Question: After reading the <URL> I had a thought: the Erlang/OTP platform can be considered as an SOA platform and SOA applications can be built on it.
The only thing is that the <URL>.
This would not let making any calls to the services outside of Erlang/OTP platform scope.
But what if we try to build each Service by moving all the respective Service functionality into an Erlang-based webserver, like Mochiweb and essentially changing the interface of each Service from gen_server:call to XML?
This will allow to compose various applications from standardized 'bricks' with universal Service Contracts based on <URL>.
Moreover, this approach will let us continue using OTP supervisors and other OTP features, because such a Service will still be an OTP application.
So, the question is:
Do you think that building a software application with the Service Oriented Architecture approach by using OTP webservers (Mochiweb) as Services is a good idea? Can the additional XML processing layer destroy all the advantages of such approach?

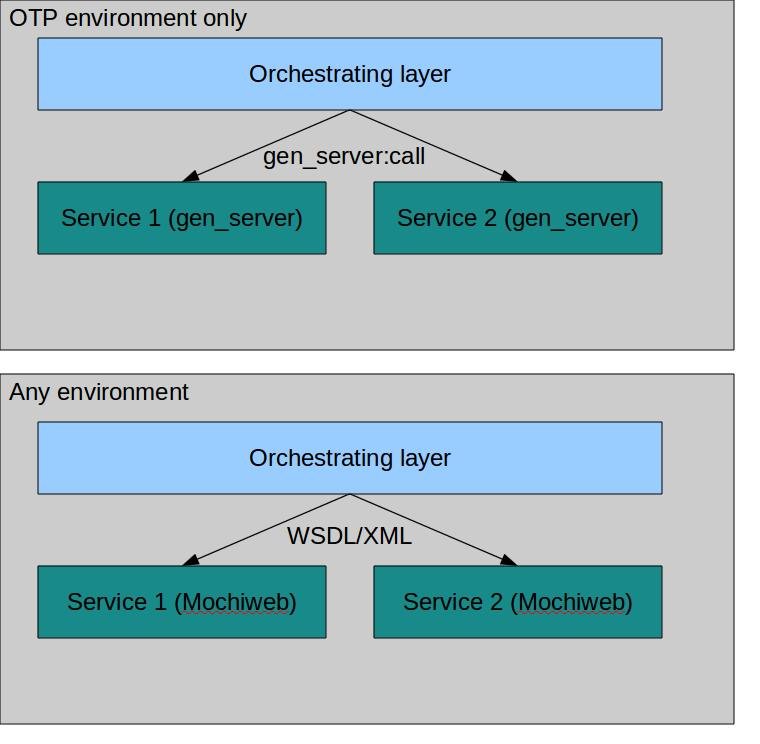
Answer: The primary reason this is not done is because you would limit yourself to the protocol of SOA. Erlang implements the protocol of IP with some added points (monitors). While you can do it, I wonder if it would be worth it.
In principle, Erlang already has all the tooling for the of SOA but without all the bloat of and :)